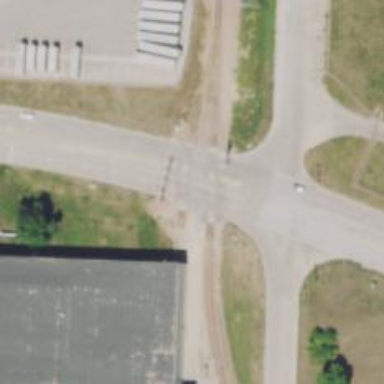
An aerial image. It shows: Secondary road.